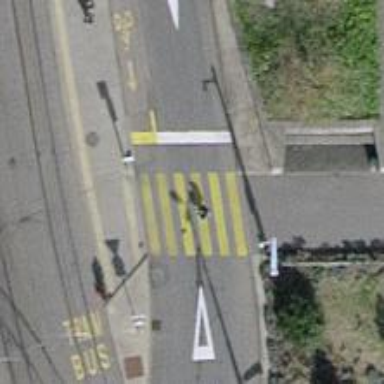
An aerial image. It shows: Crossing with traffic signals.